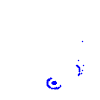
Particle: electron